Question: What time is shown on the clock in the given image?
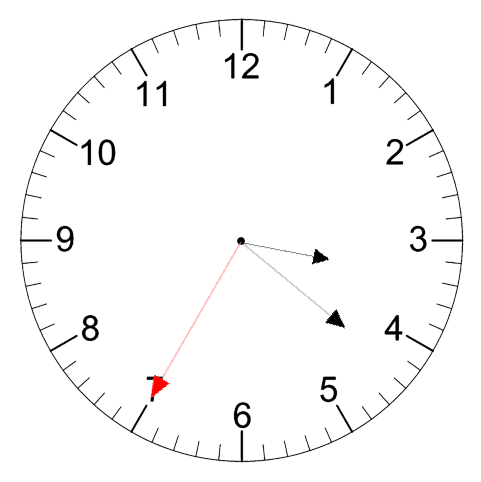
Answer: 03:21:35